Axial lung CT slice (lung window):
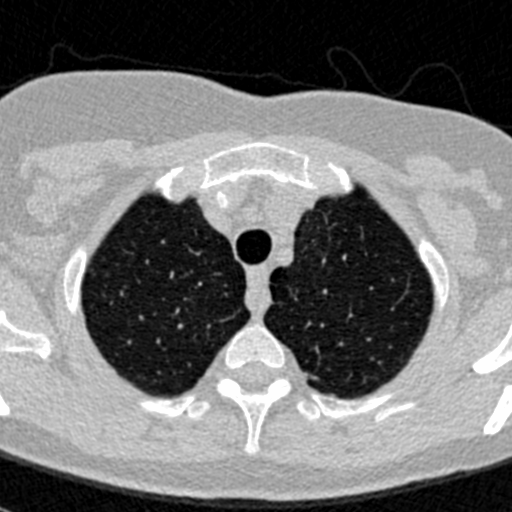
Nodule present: no